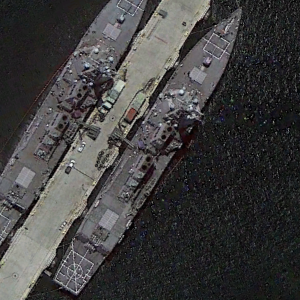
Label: destroyer